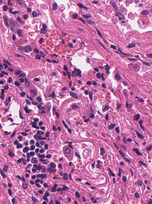
Tumor epithelial tissue: no
Tumor-associated stroma tissue: yes
Normal tissue: no